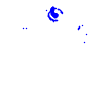
Particle: electron